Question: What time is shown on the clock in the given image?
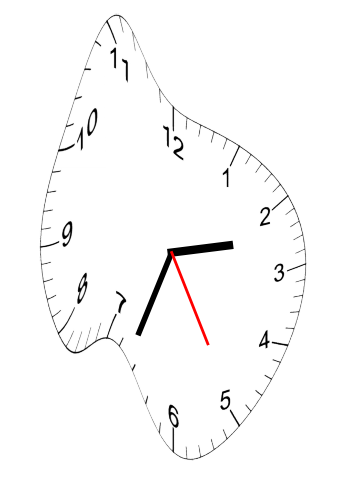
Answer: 02:33:25